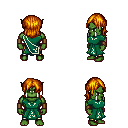
a pixel art fantasy rpg character, male body template, orc, green skin, sash dress, gold greaves, dark blonde long bangs hairstyle, leather bracers, four views (front, back, left, right), 2x2 character sprite sheet, small pixel art, hard edges, no anti-aliasing